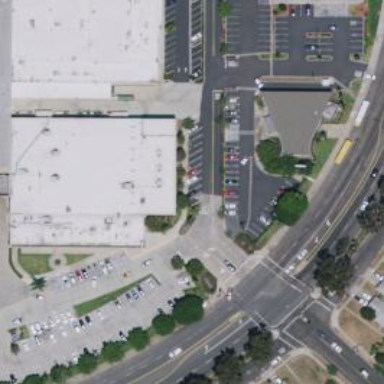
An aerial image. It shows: Commercial retail building.